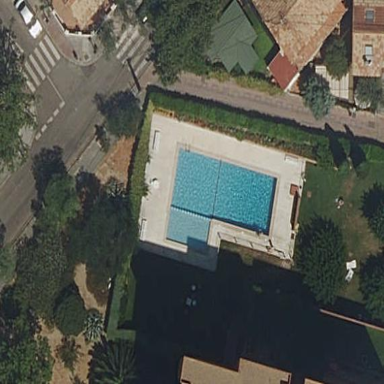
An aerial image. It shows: Swimming pool located in leisure land.